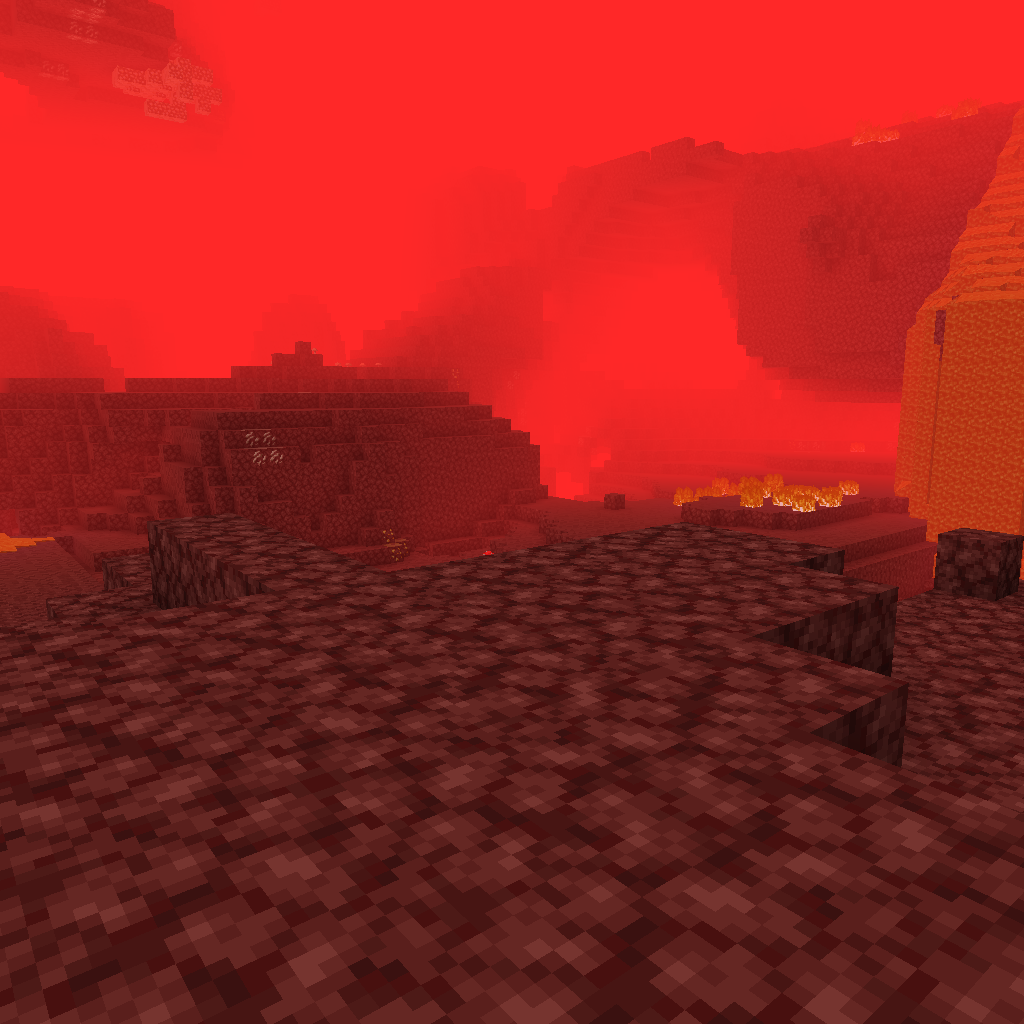
nether wastes with lava falling